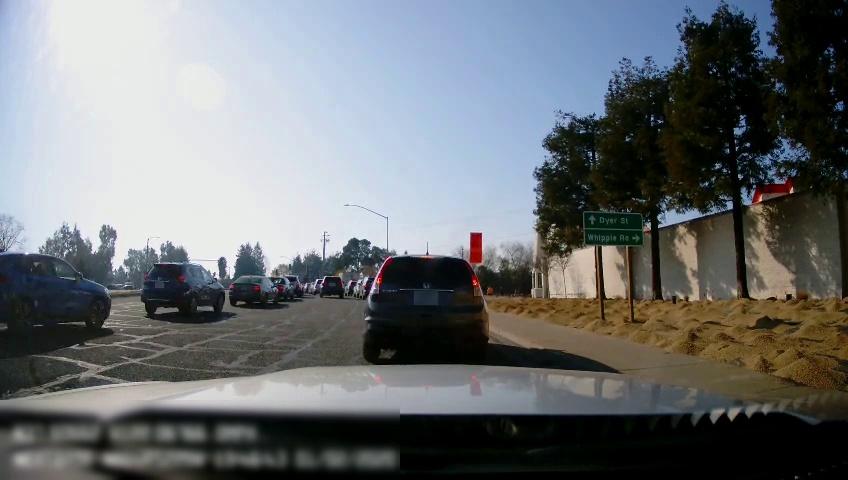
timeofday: Dusk/Dawn/Twilight
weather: Sunny
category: Drivable Space
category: Vehicles | SUV
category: Vehicles | Car
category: Vehicles | SUV
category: Vehicles | SUV
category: Vehicles | SUV
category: Vehicles | Car
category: Vehicles | SUV
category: Vehicles | SUV
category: Vehicles | SUV
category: Vehicles | SUV
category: Vehicles | SUV
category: Vehicles | Truck
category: Pedestrians
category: Traffic | Signs
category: Traffic | Signs